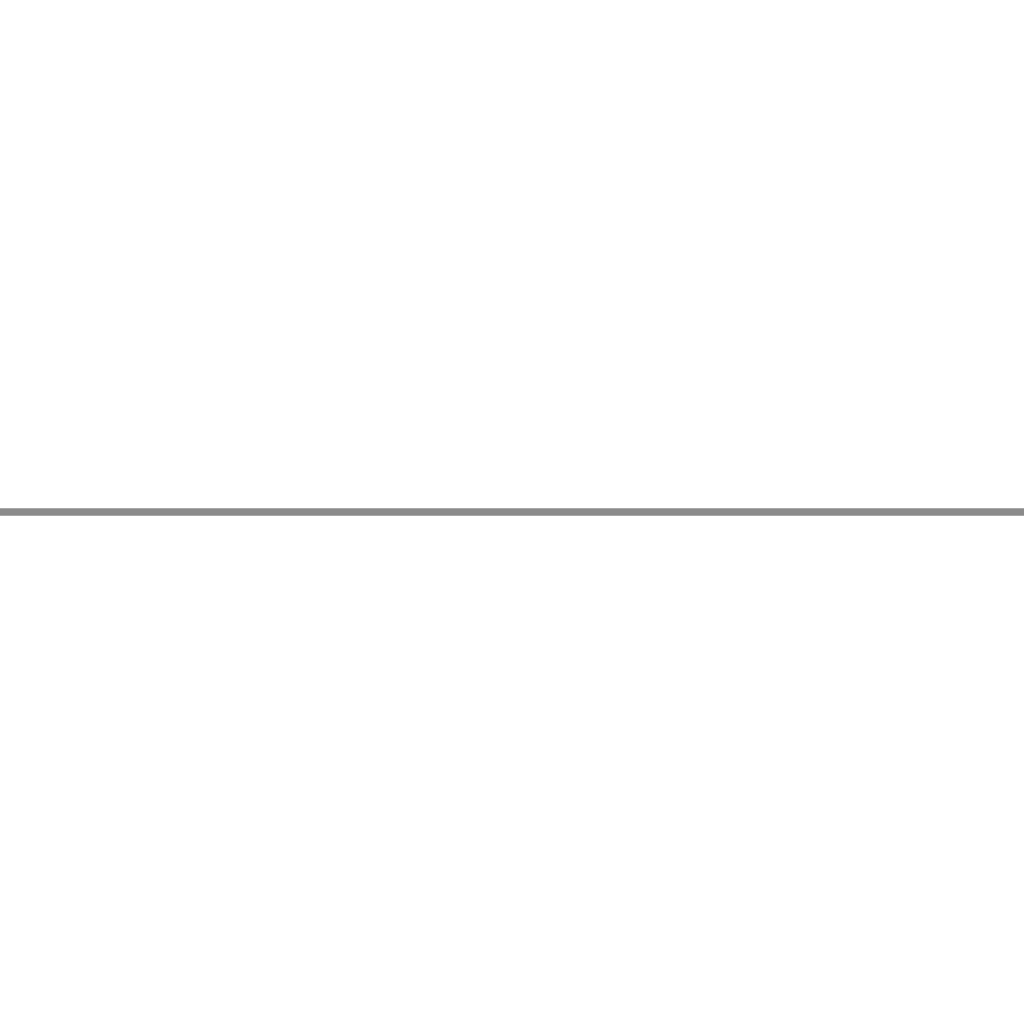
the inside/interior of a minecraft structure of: Minnesota Vikings Logo